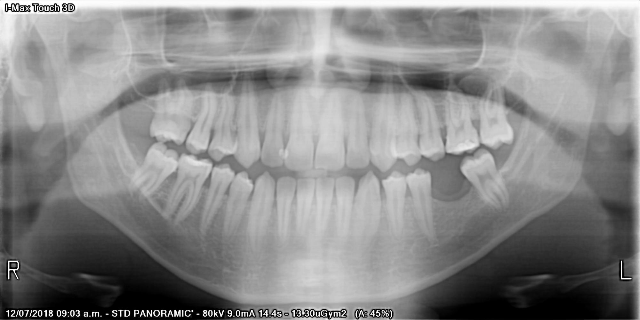
adult